Field crop: maize
Growth stage: 2
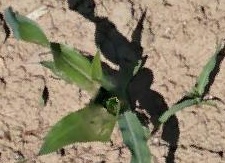
Species: maize